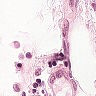
Metastatic tissue present: yes